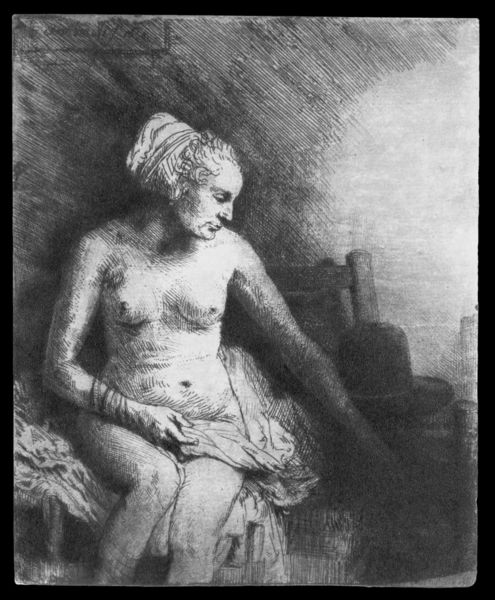
Titel: Nackte Frau auf einer Bank, de Hut neben sich
Künstler: Harmensz van Rijn Rembrandt
Institution: Amsterdam, Rijksmuseum
Schlagwörter: akt, nackt, sitzen, frau, grau, hut, licht, zeichnung, haube, arme, sitzend, brüste, schrift, knie, radierung, schwarzweiß, text, ruch